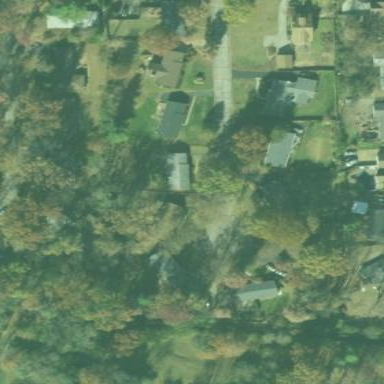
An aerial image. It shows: This residential area consists of single-family homes.